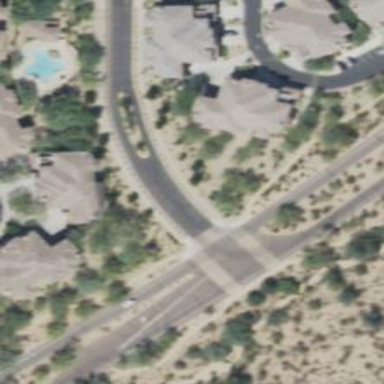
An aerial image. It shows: Road with stop sign.